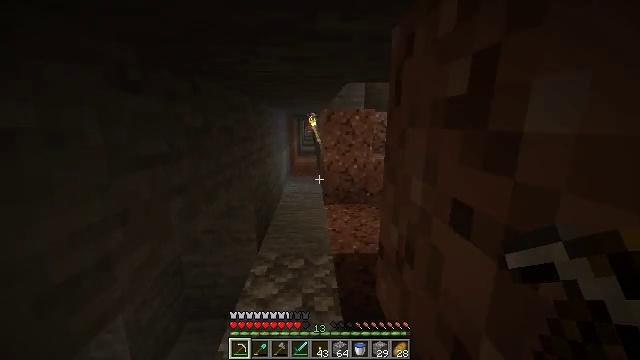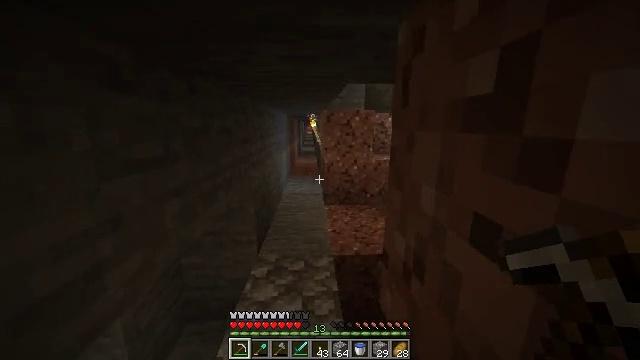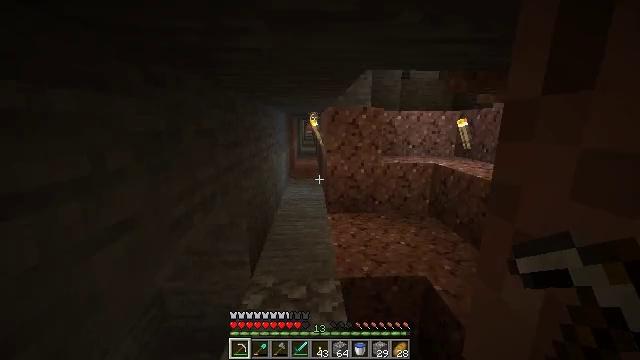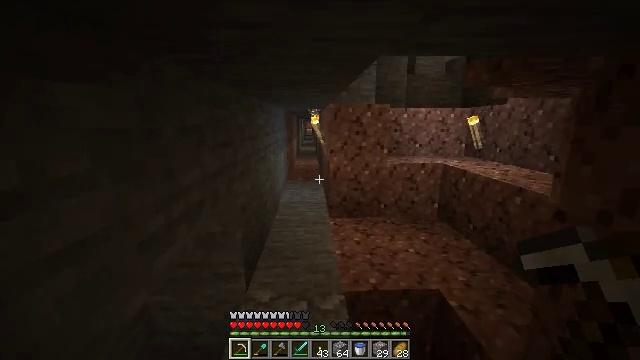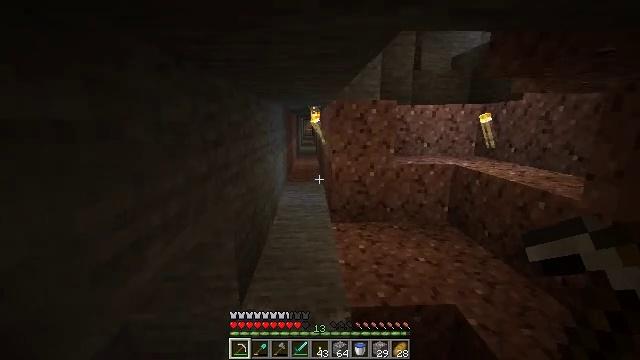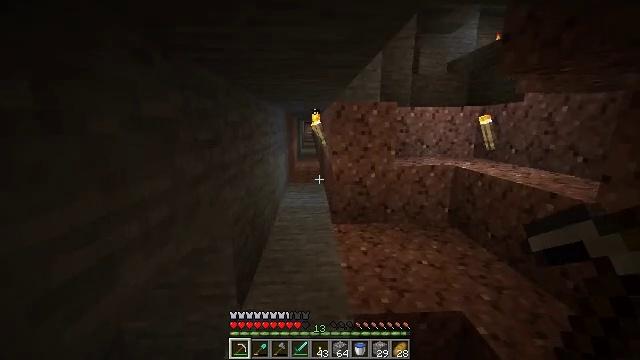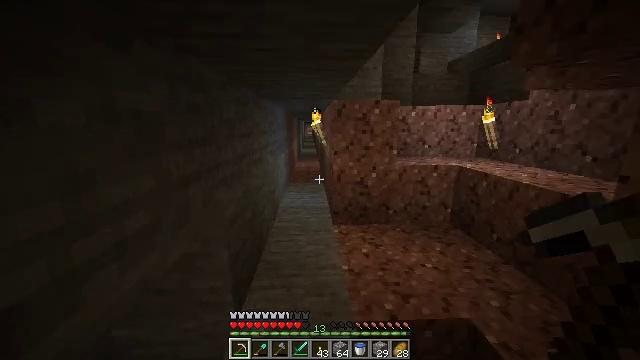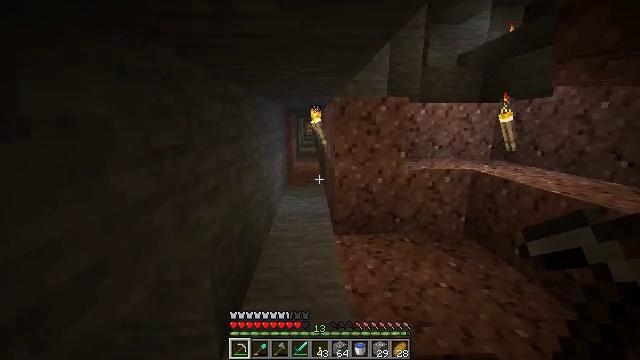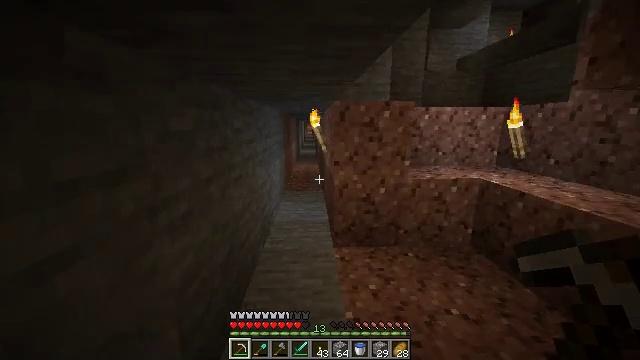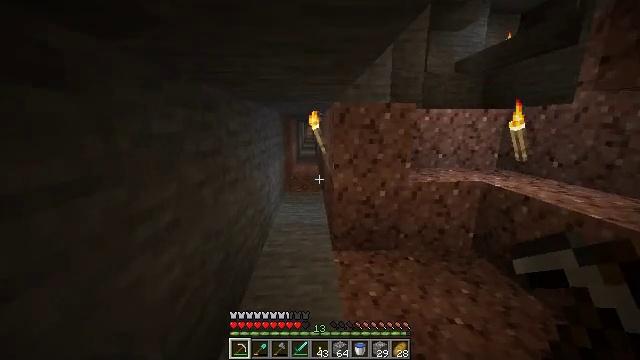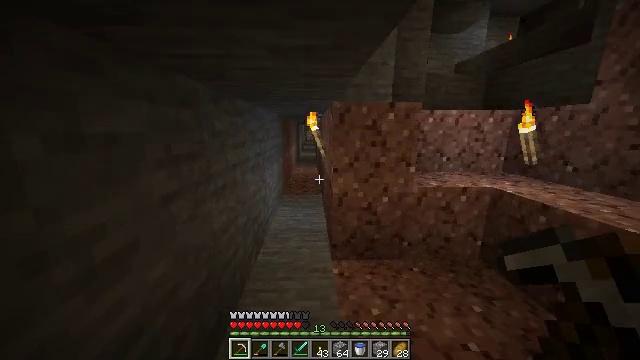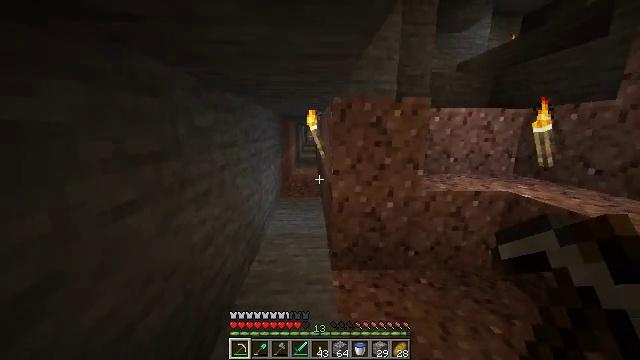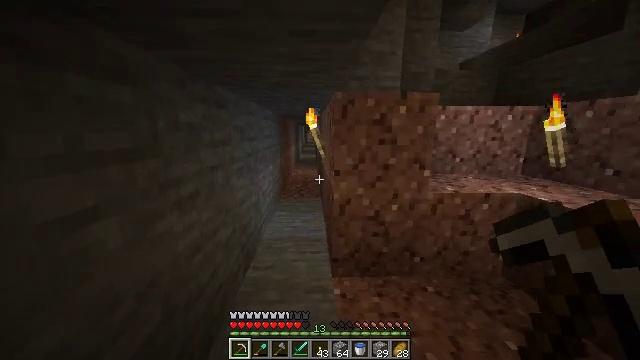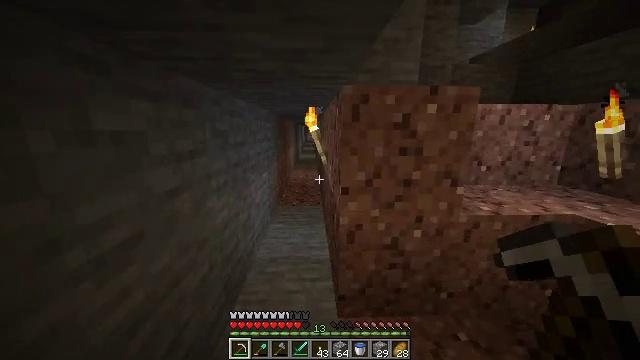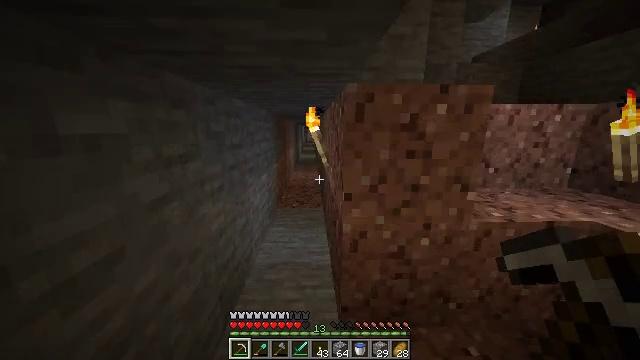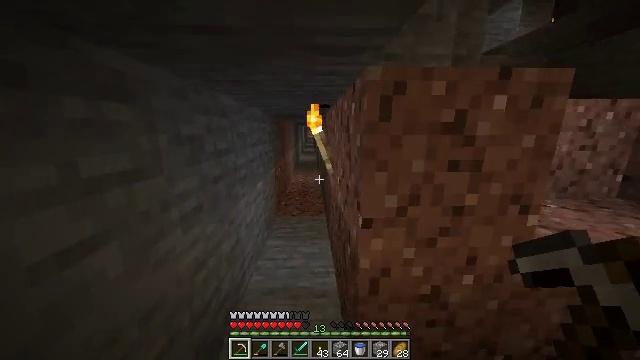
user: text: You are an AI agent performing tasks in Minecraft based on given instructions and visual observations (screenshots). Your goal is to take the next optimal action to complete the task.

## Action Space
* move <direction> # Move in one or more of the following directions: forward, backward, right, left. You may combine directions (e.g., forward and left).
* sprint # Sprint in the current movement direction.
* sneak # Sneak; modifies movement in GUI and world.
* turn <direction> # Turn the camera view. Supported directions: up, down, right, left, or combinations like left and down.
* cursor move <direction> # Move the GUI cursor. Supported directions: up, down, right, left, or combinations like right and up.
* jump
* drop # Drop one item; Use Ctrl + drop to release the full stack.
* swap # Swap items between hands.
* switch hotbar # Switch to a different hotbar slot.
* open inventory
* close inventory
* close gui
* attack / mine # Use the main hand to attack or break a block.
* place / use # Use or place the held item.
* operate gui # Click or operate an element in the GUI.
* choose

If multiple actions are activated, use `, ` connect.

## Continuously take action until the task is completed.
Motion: motion action
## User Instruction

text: Collect carrots by breaking the crop.
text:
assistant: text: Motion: move forward, sprint
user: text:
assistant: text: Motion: move forward, sprint
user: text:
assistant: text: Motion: move forward, sprint
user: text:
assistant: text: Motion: move forward, sprint
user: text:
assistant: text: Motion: move forward, sprint
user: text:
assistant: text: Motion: move forward, sprint
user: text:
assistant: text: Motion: move forward, sprint
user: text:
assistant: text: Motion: move forward, sprint
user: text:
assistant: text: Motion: move forward, sprint
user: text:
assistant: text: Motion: move forward, sprint
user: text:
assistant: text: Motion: move forward, sprint
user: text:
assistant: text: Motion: move forward, sprint
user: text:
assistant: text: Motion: move forward, sprint
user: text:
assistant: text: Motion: move forward, sprint
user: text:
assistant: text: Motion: move forward, sprint
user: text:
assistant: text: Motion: move forward, sprint
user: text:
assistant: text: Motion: move forward, sprint
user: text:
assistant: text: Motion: move forward and move left, sprint
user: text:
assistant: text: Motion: move forward and move left, sprint
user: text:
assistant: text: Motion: move forward and move left, sprint
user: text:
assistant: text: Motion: move forward, sprint
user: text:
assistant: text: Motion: move forward, sprint
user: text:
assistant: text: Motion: move forward, sprint
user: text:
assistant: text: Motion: move forward, sprint
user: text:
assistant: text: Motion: move forward, sprint
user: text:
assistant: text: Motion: move forward, sprint
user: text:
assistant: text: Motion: move forward, sprint
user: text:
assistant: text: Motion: move forward, sprint
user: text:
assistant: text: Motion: move forward, sprint
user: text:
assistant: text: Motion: move forward, sprint